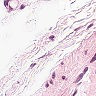
Metastatic tissue present: no